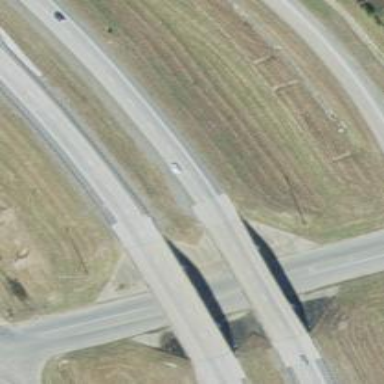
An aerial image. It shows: Beam-structured bridge on motorway.